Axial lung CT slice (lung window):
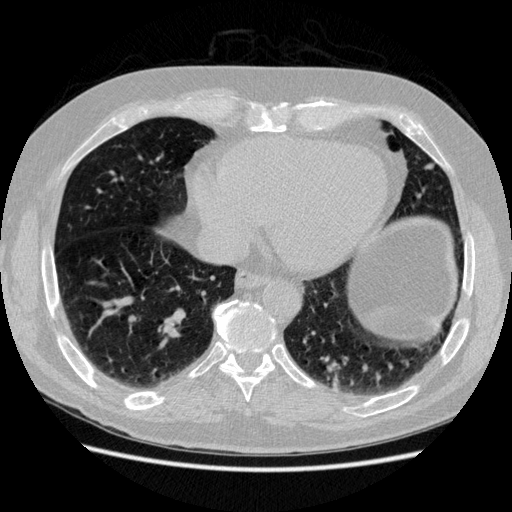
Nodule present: no